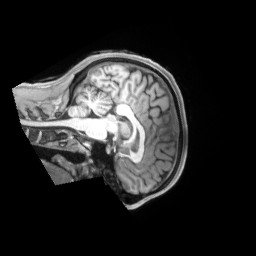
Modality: T1w
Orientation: sagittal
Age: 30
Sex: male
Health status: ill
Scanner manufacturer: siemens
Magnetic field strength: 3 T
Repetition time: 2.2 s
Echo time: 0.00157 s